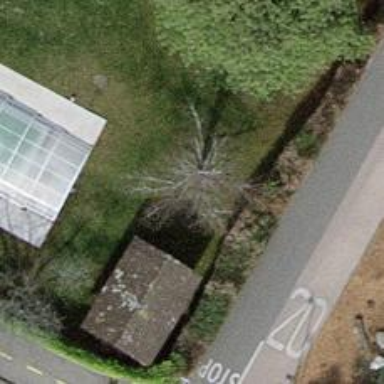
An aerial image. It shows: Evergreen tree with needle-leaved leaves.